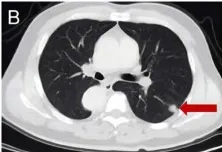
The chest high-resolution computed tomography and pathology of bronchoscopy biopsy. (A-C) The chest high-resolution computed tomography at onset indicated irregular nodular opacities in the upper and lower lobe of the right lung and the middle lobe of left lung (Red arrows).
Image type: radiology (ct)